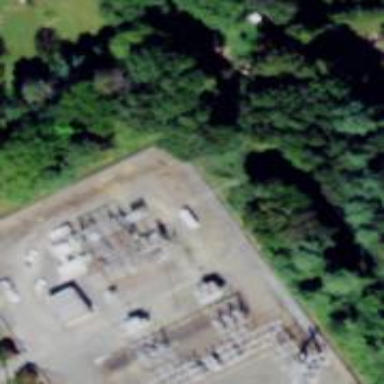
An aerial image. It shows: Switch for power supply.